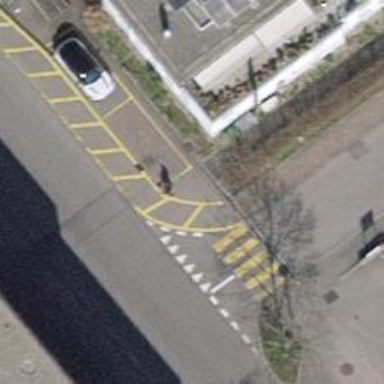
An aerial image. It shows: Kerb barrier.